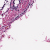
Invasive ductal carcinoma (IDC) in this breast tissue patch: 0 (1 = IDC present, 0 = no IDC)